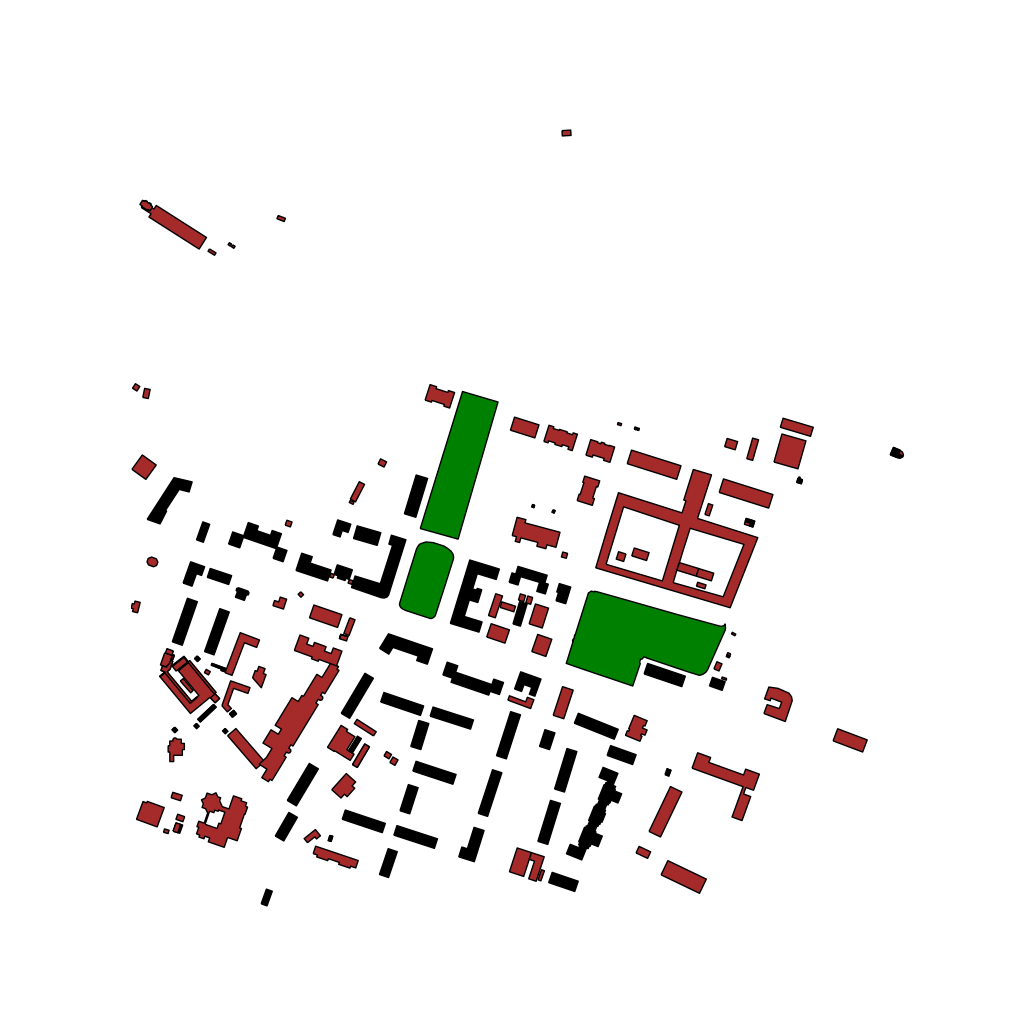
Tags: overhead vector_map, business, industrial, recreation, residential, special, modern, soviet, individual_rise, low_rise, density_1, Building, Facility, Park, 1.0 km²